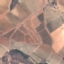
Land use / land cover class: PermanentCrop